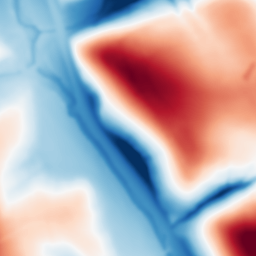
Category: multiscale
Decomposition family: dog
Decomposition parameters: sigma_low: 2
sigma_high: 50
Upsampling method: bicubic
Upsampling parameters: scale: 8
Upsampling scale: 8